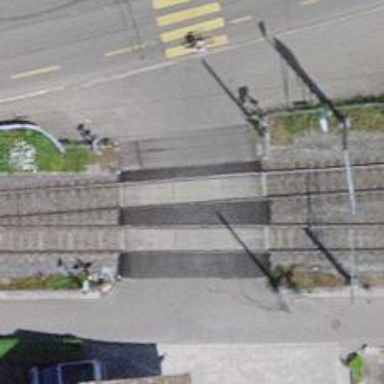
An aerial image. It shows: Railway level crossing.